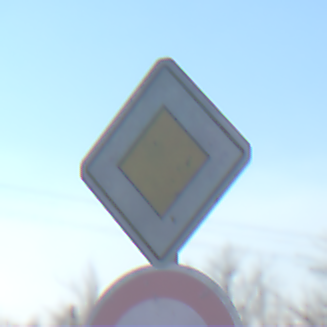
Verkehrszeichen: Vorfahrtsstrasse
Zusatzzeichen unten: UeberholverbotKraftfahrzeuge
Umgebung: Outdoor, Nature
Tageszeit: MorningAfternoon
Wetter: PartlyCloudy
Licht: Natural
Jahreszeit: NotSpecified
Kontrast: HighContrast